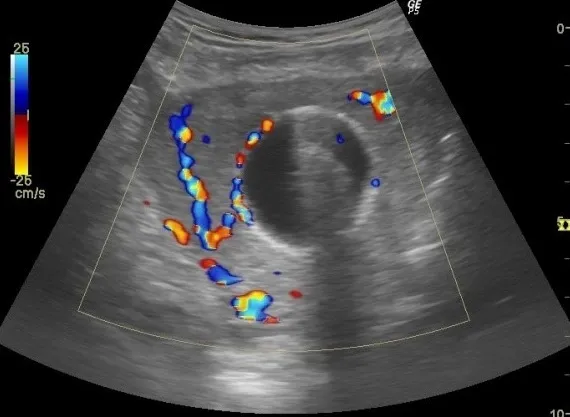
Color Doppler transvaginal US revealed the presence of a right uterine artery pseudoaneurysm.
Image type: radiology (ultrasound)